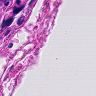
Metastatic tissue present: no